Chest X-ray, PA view. Patient: 60 years old, sex F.
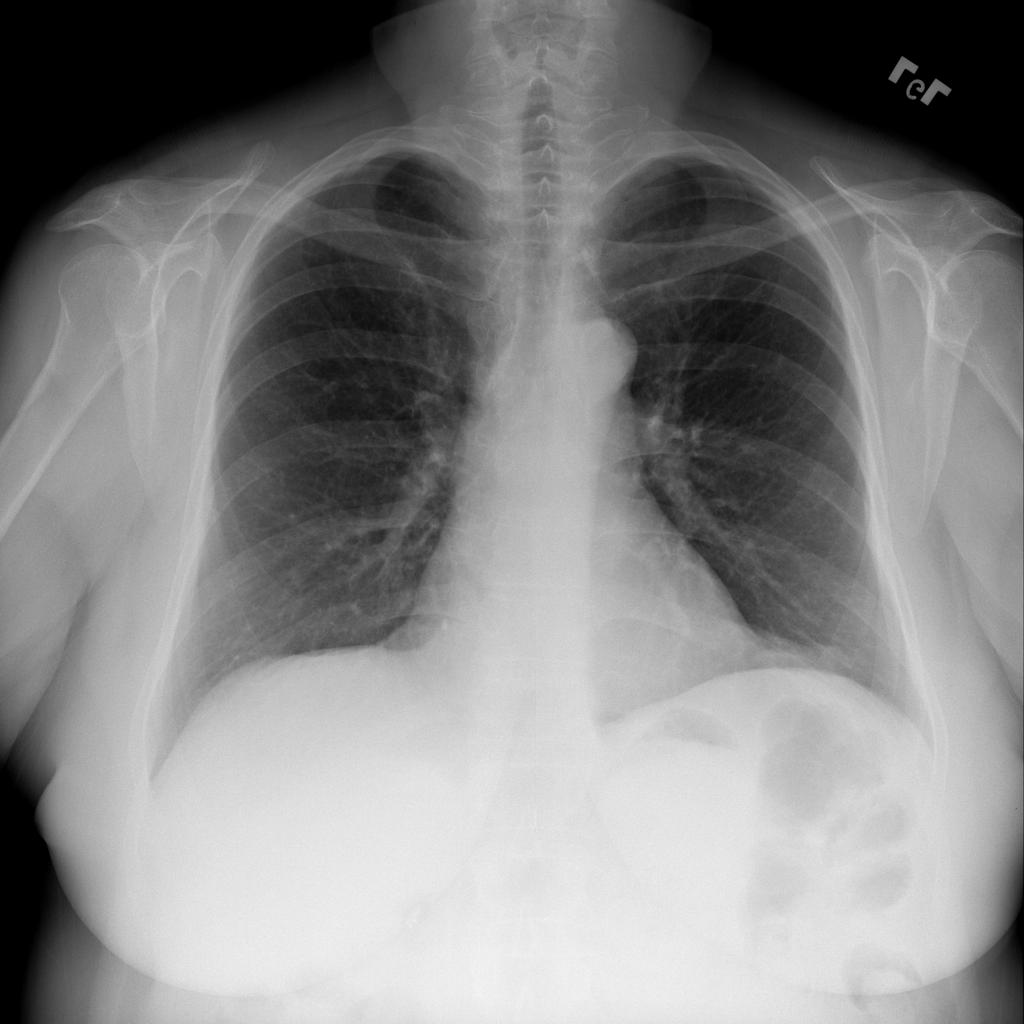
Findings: No Finding